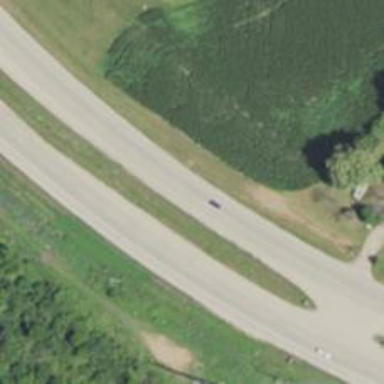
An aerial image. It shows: Trunk highway.